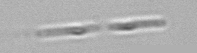
Label: Skeletonema